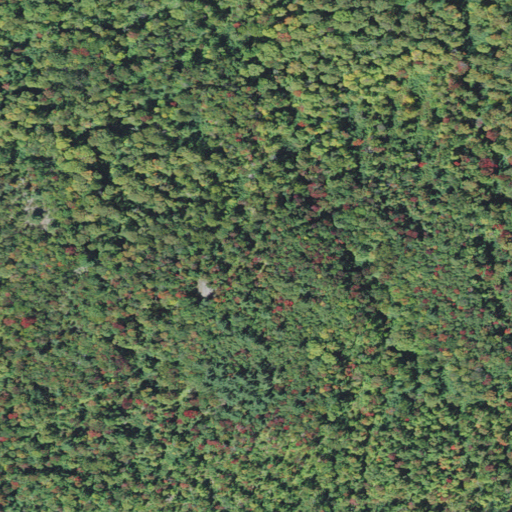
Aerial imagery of mountain in Vermont named Prospect Rock containing deciduous forest and shrub